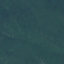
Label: Forest